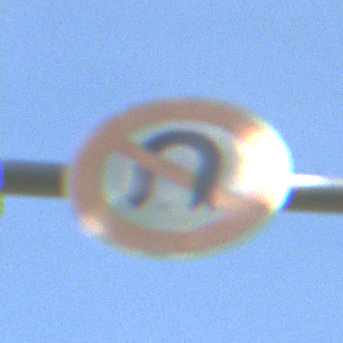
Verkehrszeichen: VerbotWenden
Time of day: MorningAfternoon
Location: Outdoor (Nature)
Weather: PartlyCloudy
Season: NotSpecified
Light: Natural